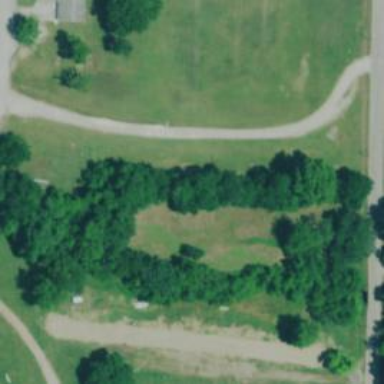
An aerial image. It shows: Disc golf tee.